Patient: sex F, age 60
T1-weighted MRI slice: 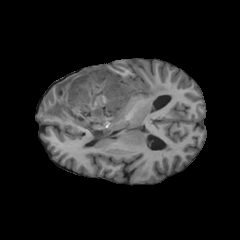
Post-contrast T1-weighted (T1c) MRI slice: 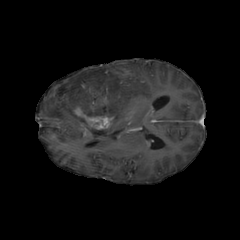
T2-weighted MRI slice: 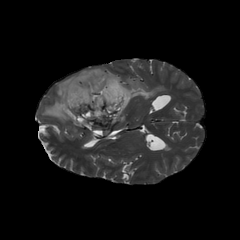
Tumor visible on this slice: yes
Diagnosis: Astrocytoma, IDH-mutant
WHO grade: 3